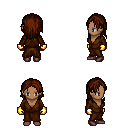
a pixel art fantasy rpg character, female body template, human, dark skin, brown robe, gold greaves, brown long hairstyle, gold gloves, maroon shoes, four views (front, back, left, right), 2x2 character sprite sheet, small pixel art, hard edges, no anti-aliasing